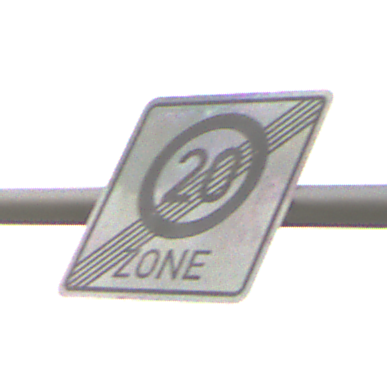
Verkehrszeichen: EndeZone20
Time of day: SunriseSunset
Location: Outdoor (Nature)
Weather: PartlyCloudy
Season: NotSpecified
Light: Natural